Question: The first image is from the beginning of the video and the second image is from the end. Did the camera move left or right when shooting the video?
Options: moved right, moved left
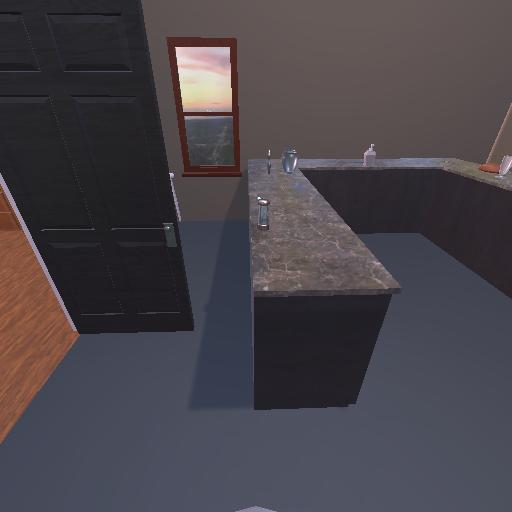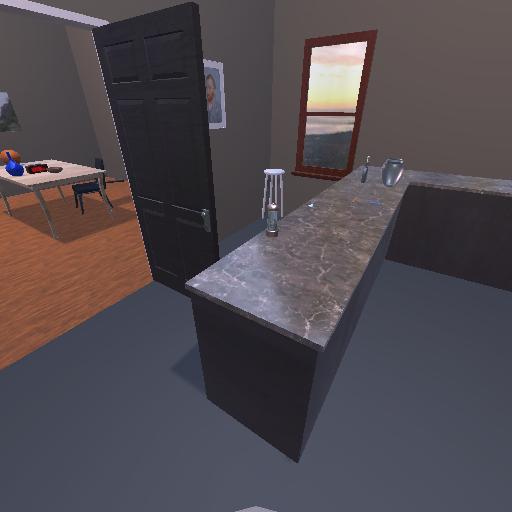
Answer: moved right